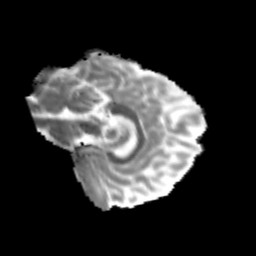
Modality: MD
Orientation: sagittal
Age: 24
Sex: male
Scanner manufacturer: siemens
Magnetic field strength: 3 T
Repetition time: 3.5 s
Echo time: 0.125 s